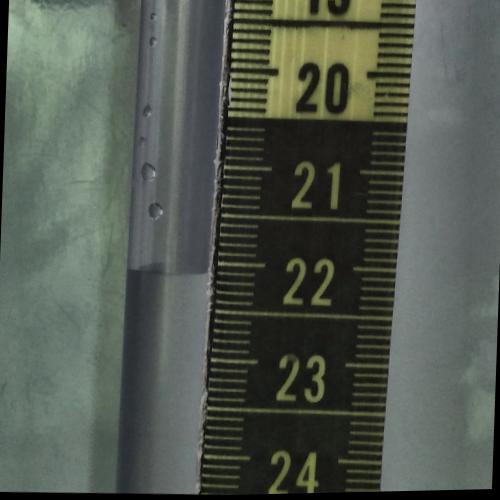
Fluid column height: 22.1 cm